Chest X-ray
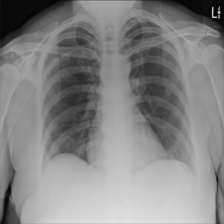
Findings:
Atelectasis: negative
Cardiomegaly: negative
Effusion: negative
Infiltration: negative
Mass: negative
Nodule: negative
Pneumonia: negative
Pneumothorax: negative
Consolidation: negative
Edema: negative
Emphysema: negative
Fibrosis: negative
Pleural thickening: negative
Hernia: negative